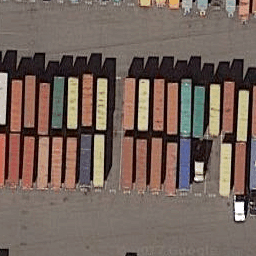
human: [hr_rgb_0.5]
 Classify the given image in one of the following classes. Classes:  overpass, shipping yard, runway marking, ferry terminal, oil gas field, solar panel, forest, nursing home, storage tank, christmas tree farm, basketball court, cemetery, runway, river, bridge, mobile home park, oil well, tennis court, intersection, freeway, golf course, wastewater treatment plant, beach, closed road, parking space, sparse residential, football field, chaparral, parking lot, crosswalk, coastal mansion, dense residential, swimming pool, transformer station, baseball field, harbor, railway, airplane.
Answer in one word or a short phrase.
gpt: shipping yard